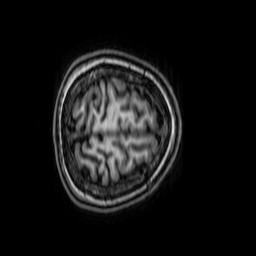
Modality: T1w
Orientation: axial
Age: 21
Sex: female